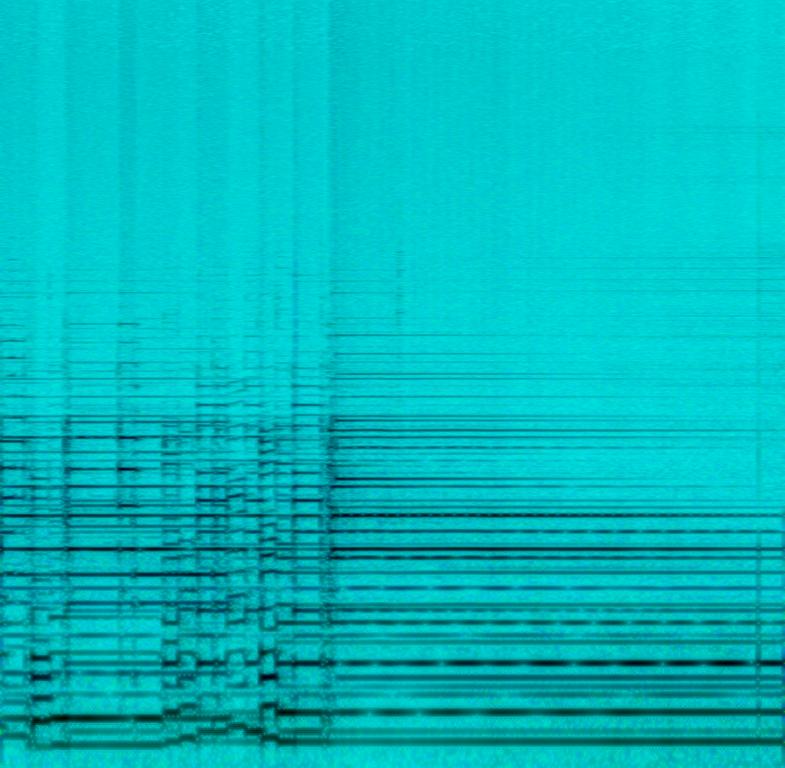
This is a gear showcase jam. There is an electric guitar playing simple tunes first without and then with a vibrato tailpiece to show the difference between two setups. The atmosphere is easygoing. Although the recording is a bit dated, the electric guitar could be sampled for use in beat-making.